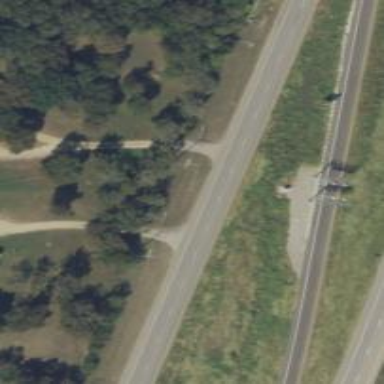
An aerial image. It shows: Secondary road with frontage road.